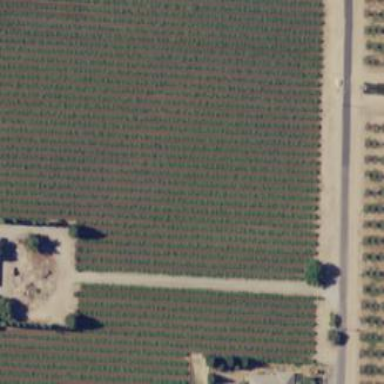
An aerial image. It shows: Vineyard.